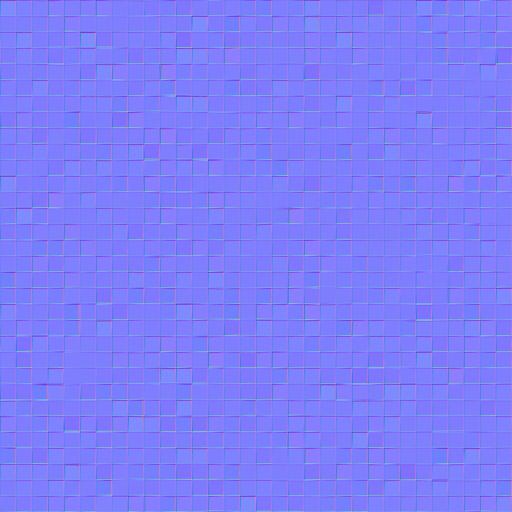
clean dark modern reflective shiny tiled tiles